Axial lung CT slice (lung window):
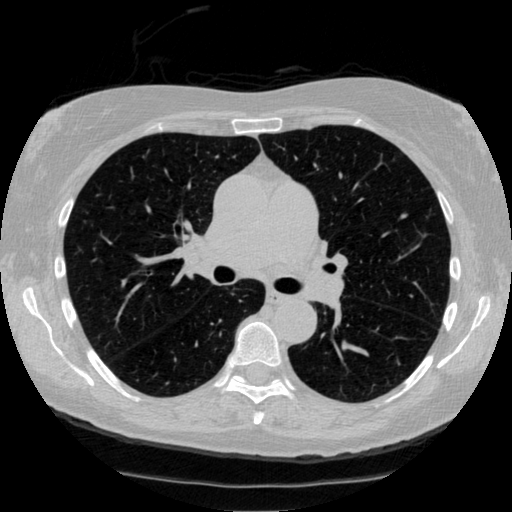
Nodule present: no